Question: I'm using CUDA on a double GPU system using NVIDIA GTX 590 cards and I have an array partitioned according to the figure below.
If I'm going to use 'CudaSetDevice()' to split the sub-arrays across the GPUs, will they share the same global memory? Could the first device access the updated data on the second device and, if so, how?
Thank you.

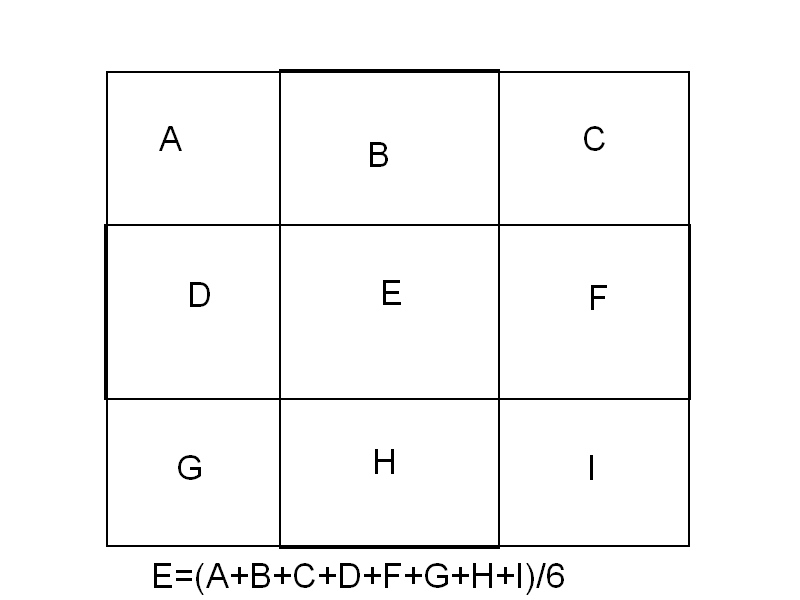
Answer: Each device memory is separate, so if you call 'cudaSetDevice(A)' and then 'cudaMalloc()' then you are allocating memory on device A. If you subsequently access that memory from device B then you will have a higher access latency since the access has to go through the external PCIe link.
An alternative strategy would be to partition the result across the GPUs and store all the input data needed on each GPU. This means you have some duplication of data but this is common practice in GPU (and indeed any parallel method such as MPI) programming - you'll often hear the term "halo" applied to the data regions that need to be transferred between updates.
Note that you can check whether one device can access another's memory using <URL>, in cases where you have a dual GPU card this is always true.